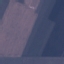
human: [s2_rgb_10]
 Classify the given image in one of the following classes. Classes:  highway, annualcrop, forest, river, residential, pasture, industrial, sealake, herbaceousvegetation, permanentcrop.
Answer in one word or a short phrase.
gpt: AnnualCrop